Interaction volume radius: 5 \u00c5
Interaction volume height: 20 \u00c5
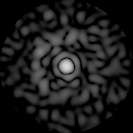
Disorder parameter: 0.841